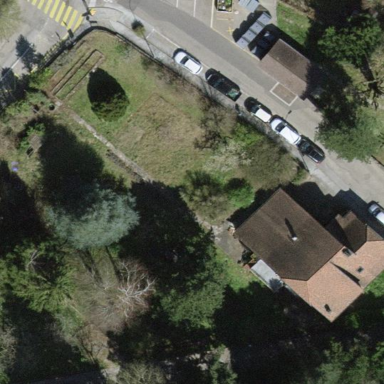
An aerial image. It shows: Detached building.